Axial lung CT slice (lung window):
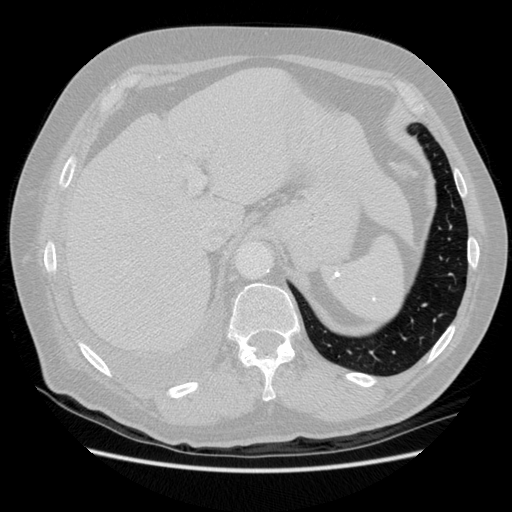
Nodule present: no